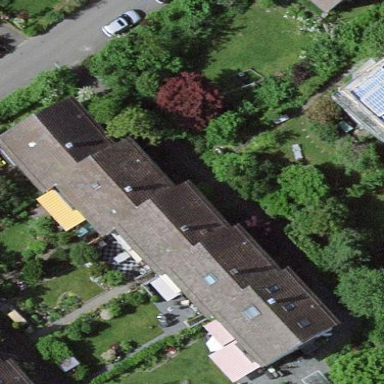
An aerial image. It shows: Terrace building.